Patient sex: M
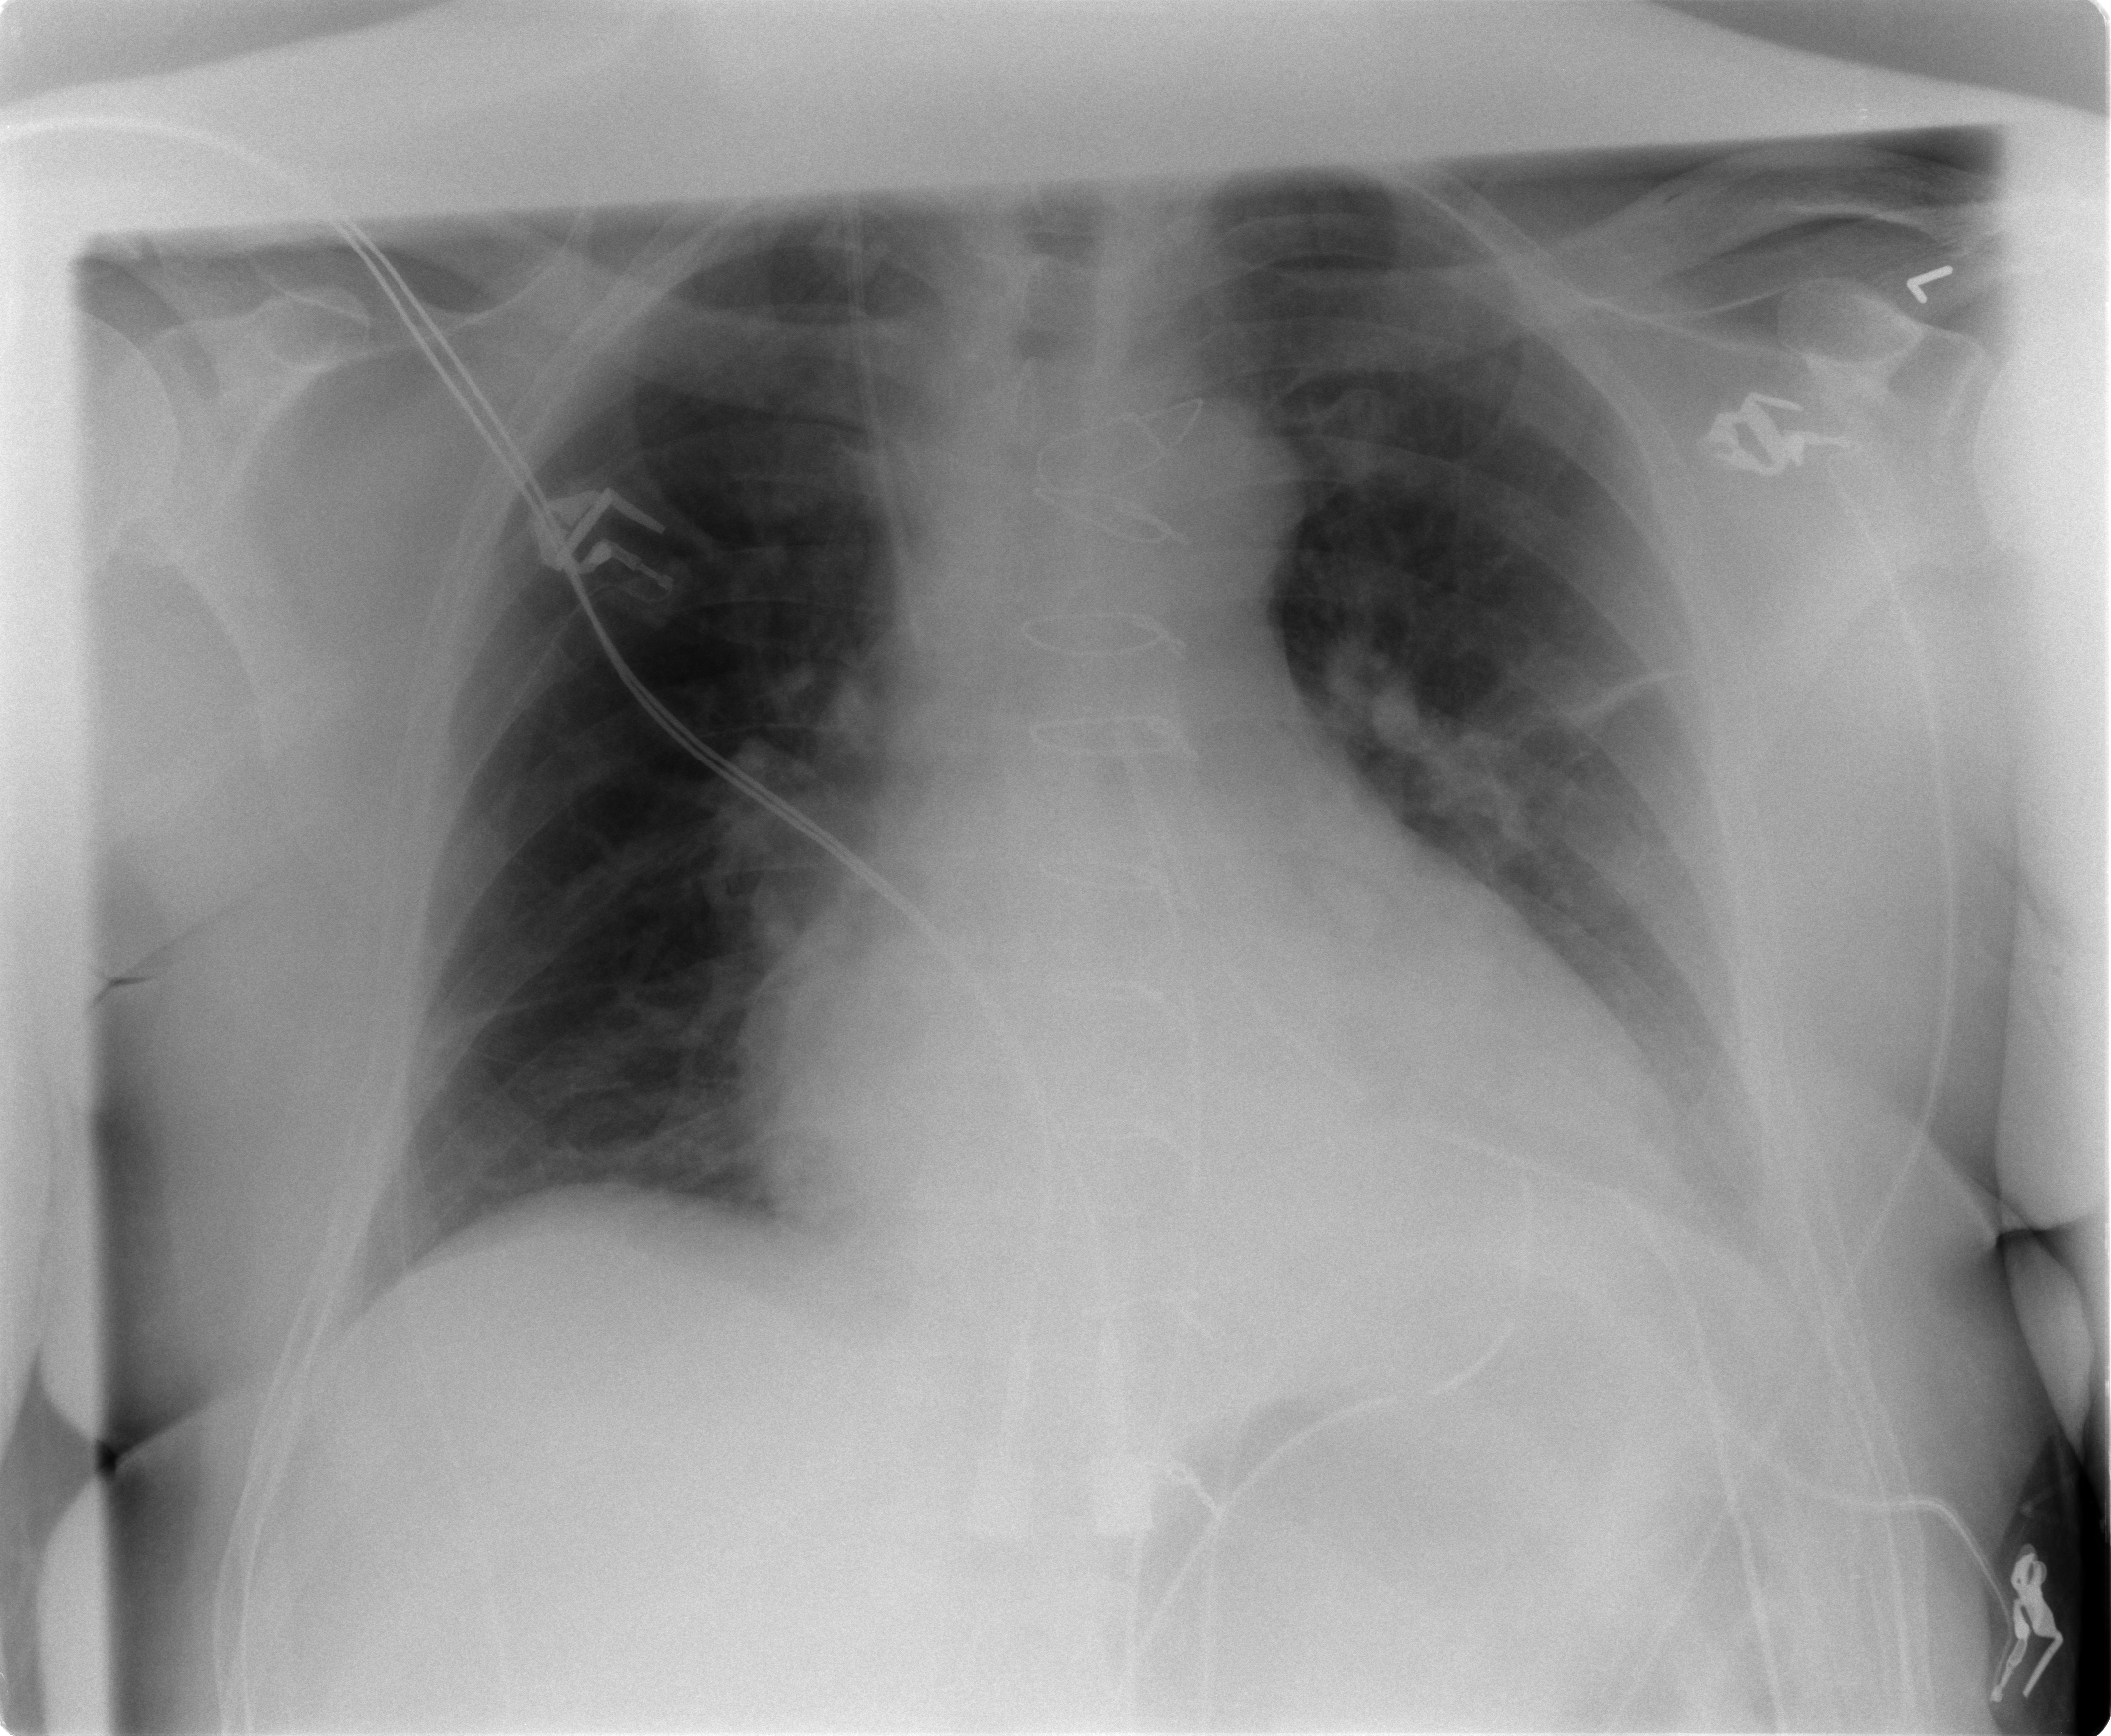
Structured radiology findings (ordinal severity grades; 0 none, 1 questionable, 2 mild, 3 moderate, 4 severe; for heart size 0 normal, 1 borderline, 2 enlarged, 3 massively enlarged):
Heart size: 0
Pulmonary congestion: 2
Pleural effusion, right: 0
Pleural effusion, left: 1
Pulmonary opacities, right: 0
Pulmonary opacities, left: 0
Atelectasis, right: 2
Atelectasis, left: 2